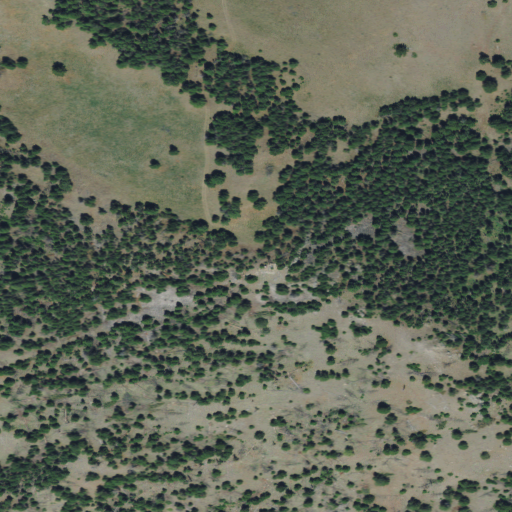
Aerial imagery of mountain in Montana named Stony Point containing evergreen forest, grassland, and shrub